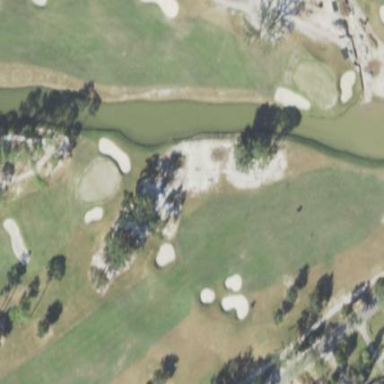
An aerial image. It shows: Golf fairway surrounded by grass.